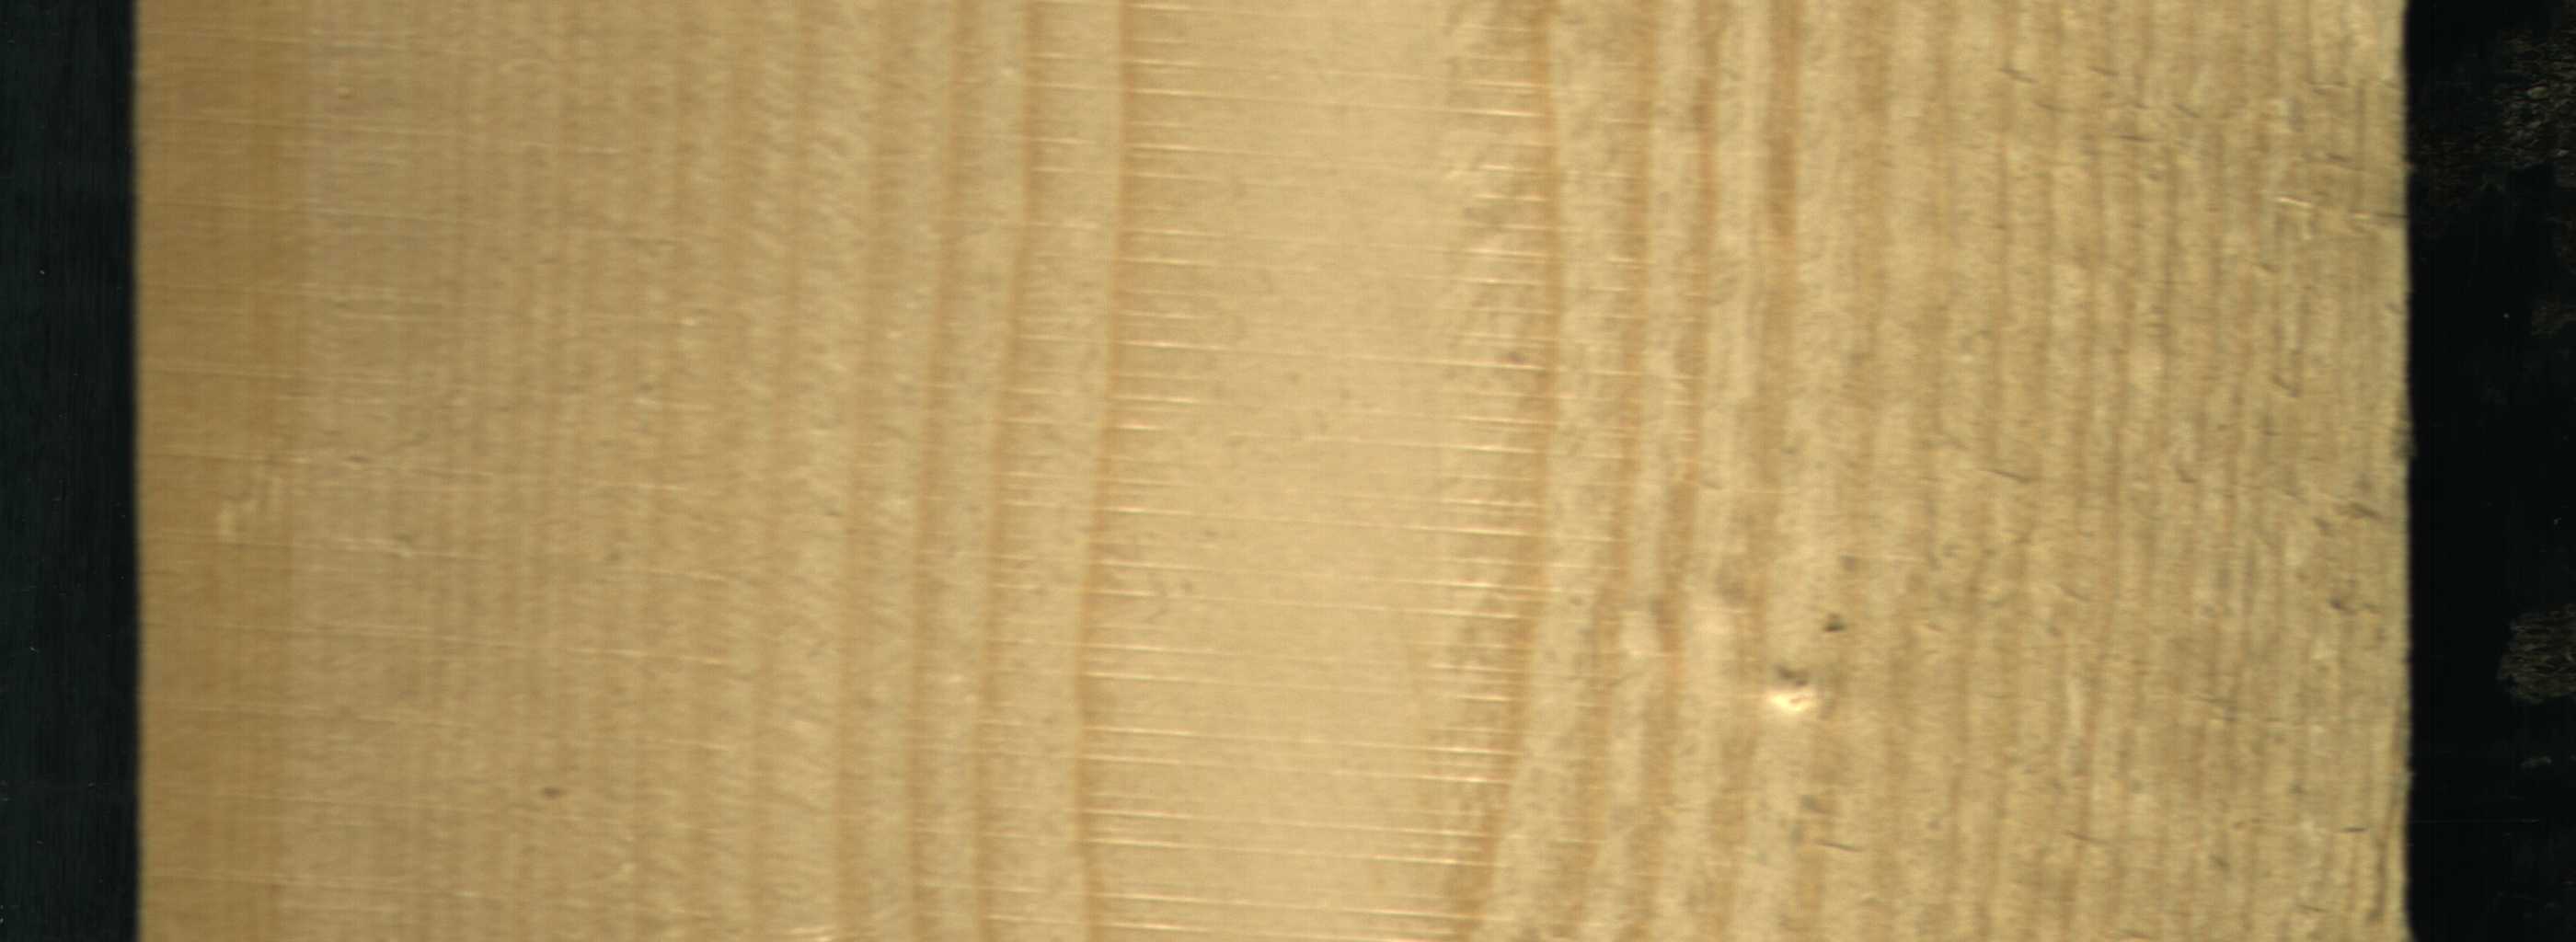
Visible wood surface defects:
resin
Live_Knot